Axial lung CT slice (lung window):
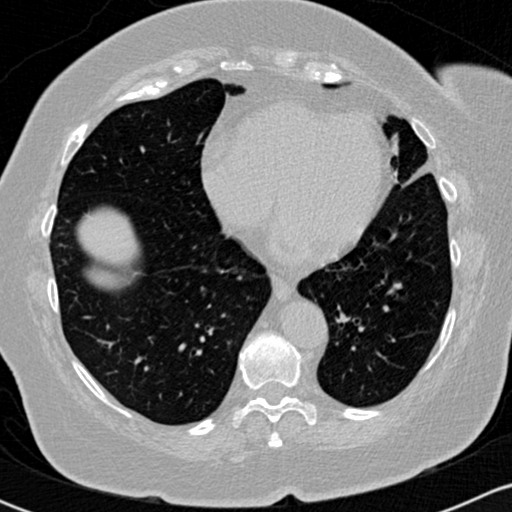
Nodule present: no